Question: i want to replace the one data.xml file of power point presentation in java using apache API with other file data.xml
For the reference i want to replace the following file with another power point file.

Following is the code i have tried but . I have different XML for both files every time i run after replacing using this code
'''
public static void main(String[] args) {
// TODO Auto-generated method stub
final String filename = "C:/Users/skhan/Desktop/game.pptx";
final String filename1 = "C:/Users/skhan/Desktop/globe.pptx";
try {
XMLSlideShow ppt = new XMLSlideShow(new FileInputStream(filename));
OPCPackage pkg = ppt.getPackage();
PackagePart data = pkg.getPart(
PackagingURIHelper.createPartName("/ppt/diagrams/data1.xml"));
InputStream data1Inp = data.getInputStream();
XMLSlideShow ppt1 = new XMLSlideShow(new FileInputStream(filename1));
OPCPackage pkg1 = ppt1.getPackage();
PackagePart data11 = pkg1.getPart(
PackagingURIHelper.createPartName("/ppt/diagrams/data1.xml"));
InputStream data1Inp1 = data11.getInputStream();
String data1String = GetData(data1Inp);
String data2String = GetData(data1Inp1);
//i want to replace here
PrintStream pr = new PrintStream(data.getOutputStream());
pr.print(data2String);
pr.close();
System.out.println("Completed");
} catch (Exception e) {
e.printStackTrace();
}
}
public static String GetData(InputStream input) throws Exception
{
StringBuilder builder = new StringBuilder();
int ch;
while((ch = input.read()) != -1){
builder.append((char)ch);
}
String theString = builder.toString();
return theString;
}
'''
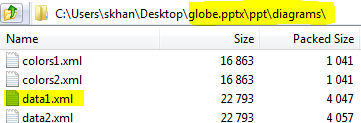
Answer: I added the few line after changing in order to save the file.
The XMLSlideShow must write to some file after changing or adding.
'''
File file =new File(filename);
FileOutputStream out = new FileOutputStream(file);
ppt.write(out);
out.close();
'''